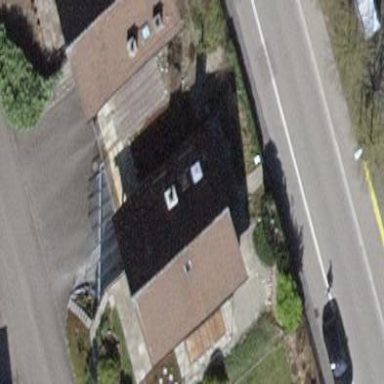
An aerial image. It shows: Building with tile roof.